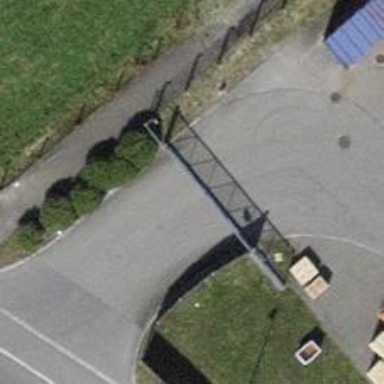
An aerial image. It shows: Gate.